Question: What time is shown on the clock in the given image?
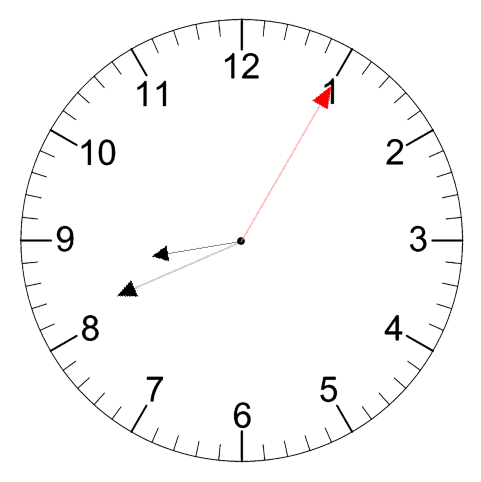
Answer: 08:41:05